Question: I can't get my head around how to do this correctly:
I'm working on a simple user membership application that is used to assign application roles to users. All I'm trying to do is popup an JQueryUI dialog that has a DropdownBox with all of the available applications and a dynamic checkbox list that will list the available roles for the selected application.
It needs to look like this (simple!):

I have managed to get the dialog box to display correctly thanks to Richard Covo's tutorial <URL>.
The code for the dropdownlist looks like this:
'''
<label for='ApplicationsDropdownList'>Application:</label>
@Html.DropDownListFor(
x => x.SelectedApplicationId,
new SelectList(Model.Applications, "Value", "Text"),
"-- Select Application --",
new
{
id = "ApplicationsDropdownList",
data_url = Url.Action("ViewUserRolesForApplication", "UserRole")
}
)
</div>
<br /> <div id="RolesForApplication"></div>
'''
And this is how I dynamically load the checkbox list of roles available for the selected application:
'''
$('#ApplicationsDropdownList').change(function () {
var url = $(this).data('url');
var applicationId = $(this).val();
$('#RolesForApplication').load(url, { applicationId: applicationId, selectedUserId: SelectedUserId })
});
});
'''
The checkbox list is generated using the MVC checkboxlist extension:
'''
@using (Html.BeginForm("SaveUsersRoles", "Index", FormMethod.Post))
{
@Html.CheckBoxList("Roles", // NAME of checkbox list (html 'name' property of each
x => x.Roles, // data source (list of 'Cities' in our case)
x => x.RoleId, // field from data source to be used for checkbox VALUE
x => x.Code + " " + x.Description, // field from data source to be used for checkbox TEXT
x => x.RolesForUser,
new HtmlListInfo(HtmlTag.table, 1))
}
'''
The popup is displaying correctly and the roles are populating correctly but my confusion comes arises when saving. I'm assuming there should only be one viewmodel for this situation (I currently have 2), something like this:
'''
public class ApplicationsForUserViewModel
{
public Guid SelectedUserId {get;set;}
public int SelectedApplicationId { get; set; }
public IEnumerable<SelectListItem> Applications { get; set; }
public Application Application { get; set; }
public IList<Role> Roles { get; set; } //all available roles
public IList<Role> RolesForUser { get; set; } //roles that the user has selected
}
'''
When pressing the save button on the dialog I enter the Edit method on the Index controller but the checkbox list is generated on a different form from a different controller, so how can I successfully model bind? Is there an easy way to do this?
Let me know if you would like to see more of the code so that you can point out further where I'm going wrong!
The save button is currently hooked up to the edit action on the index controller.
Edit view:
'''
@using (Ajax.BeginForm("Edit", "Index", new AjaxOptions
{
InsertionMode = InsertionMode.Replace,
HttpMethod = "POST",
OnSuccess = "updateSuccess"
}, new { @id = "EditUserRolesForm" }))
'''
and the jQuery UI dialog:
'''
$('#AddRolesDialog').dialog({
buttons: {
"Save": function () {
$("#update-message").html('');
$("#EditUserRolesForm").submit();
}
}
});
'''
So the dropdown is currently on the EditUserRoles form, while the checkbox list is on a seperate form - is this the right way to do it and should I rather be submitting the checkbox list form?
Thanks
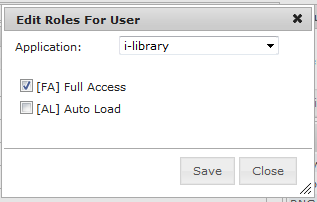
Answer: Your POST controller action could directly take the list of selected role ids:
'''
[HttpPost]
public ActionResult SaveUsersRoles(int[] roles)
{
// the roles parameter will contain the list of ids of roles
// that were selected in the check boxes so that you could take
// the respective actions here
...
}
'''
Now I suppose that you might also need the user id. So define a view model:
'''
public class SaveUsersRolesViewModel
{
public Guid SelectedUserId { get; set; }
public int[] Roles { get; set; }
}
'''
And then have your controller action take this view model:
'''
[HttpPost]
public ActionResult SaveUsersRoles(SaveUsersRolesViewModel model)
{
...
}
'''
and of course don't forget to include the user id as part of the form:
'''
@using (Html.BeginForm("SaveUsersRoles", "Index", FormMethod.Post))
{
@Html.HiddenFor(x => x.SelectedUserId)
@Html.CheckBoxList(
"Roles",
x => x.Roles,
x => x.RoleId,
x => x.Code + " " + x.Description,
x => x.RolesForUser,
new HtmlListInfo(HtmlTag.table, 1)
)
}
'''